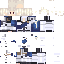
A female skeleton skin with pale skin, wearing blonde bald dressed in a blue robe top and black pants, featuring a closed mouth.